Question: I'm trying to create windows service application to capture screen. Previously i had <URL> of starting the service. Anyhow I'm able to solved it and now I'm having another problem. Now image is saving but it saves as a black screen. for this also there's lot of questions asked in SOF, but i couldn't able to solve my problem.
Here what i have tried so far:
'''
public partial class ScreenCaptureService : ServiceBase
{
private static Bitmap bmpScreenshot;
//private static Graphics gfxScreenshot;
System.Timers.Timer timer = new System.Timers.Timer();
public ScreenCaptureService()
{
InitializeComponent();
}
protected override void OnStart(string[] args)
{
TraceService();
timer.Elapsed += new ElapsedEventHandler(OnElapsedTime);
timer.Interval = 60000;
timer.Enabled = true;
}
protected override void OnStop()
{
timer.Enabled = false;
TraceService();
}
private void TraceService()
{
Desktop userDesk = new Desktop();
userDesk.BeginInteraction();
string path = @"D:\Screen";
if (!Directory.Exists(path))
Directory.CreateDirectory(path);
string fileName = string.Format("SCR-{0:yyyy-MM-dd_hh-mm-ss-tt}.png", DateTime.Now);
string filePath = path + fileName;
bmpScreenshot = CaptureScreen.GetDesktopImage();
bmpScreenshot.Save(filePath, ImageFormat.Png);
userDesk.EndInteraction();
}
private void OnElapsedTime(object source, ElapsedEventArgs e)
{
TraceService();
}
}
'''
in here i followed codes mentioned in <URL>. but it don't works for me.
I'm using windows 7 pc. i saw several answers mentioned about 'the session 0 isolation feature' but i couldn't get proper solution from them.
here this service runs as 'session 0'

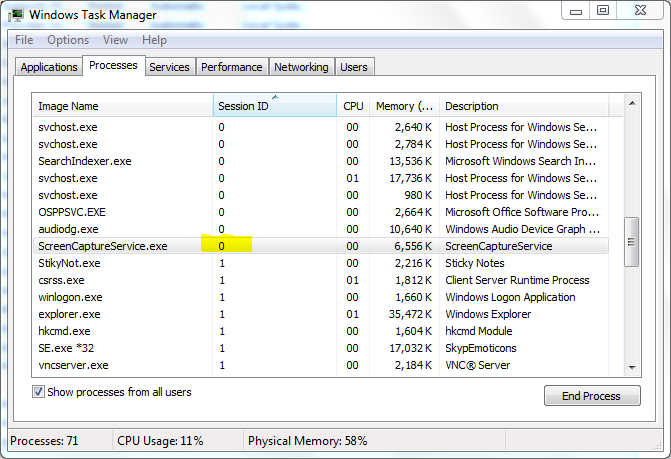
Answer: Services run in Session 0, which has a different Window Station and Desktop assignment to other sessions where users interact with the system through their visible desktops.
You'll probably want to have your service switch to an active users' session to establish a link to their visible desktop in order to create a snapshot of it - your screenshot code is working as-is, but is taking a snapshot its own Desktop (which is nothing).
<URL> might help clarify things for you.